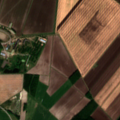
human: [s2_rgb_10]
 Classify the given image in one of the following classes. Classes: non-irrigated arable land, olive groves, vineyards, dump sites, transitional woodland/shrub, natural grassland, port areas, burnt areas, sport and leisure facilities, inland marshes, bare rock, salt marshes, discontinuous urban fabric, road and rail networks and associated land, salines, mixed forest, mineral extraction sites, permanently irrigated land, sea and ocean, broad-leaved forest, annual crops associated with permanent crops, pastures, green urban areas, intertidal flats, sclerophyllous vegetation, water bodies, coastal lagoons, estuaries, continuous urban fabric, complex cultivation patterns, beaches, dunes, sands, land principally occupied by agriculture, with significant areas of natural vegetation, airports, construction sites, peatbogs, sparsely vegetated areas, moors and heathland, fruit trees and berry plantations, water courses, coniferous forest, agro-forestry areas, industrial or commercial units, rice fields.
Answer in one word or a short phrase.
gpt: industrial or commercial units, non-irrigated arable land, land principally occupied by agriculture, with significant areas of natural vegetation, coniferous forest